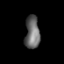
Tissue: prostate
Cell type: Epithelial cells
Senescence score: 0.2567
Nuclear area (px): 472
Mean DAPI intensity: 104.119